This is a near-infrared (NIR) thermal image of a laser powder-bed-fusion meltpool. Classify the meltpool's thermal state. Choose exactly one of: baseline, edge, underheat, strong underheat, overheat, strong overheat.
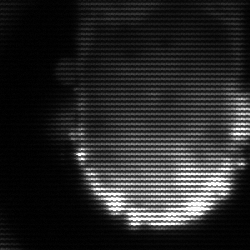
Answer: baseline